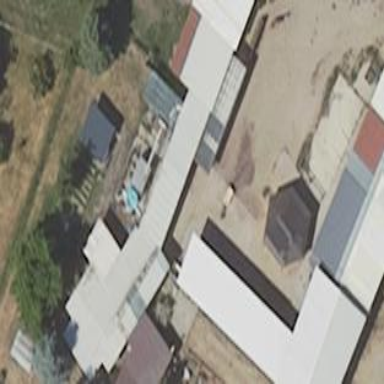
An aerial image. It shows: Shed building.